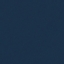
Land use / land cover class: SeaLake